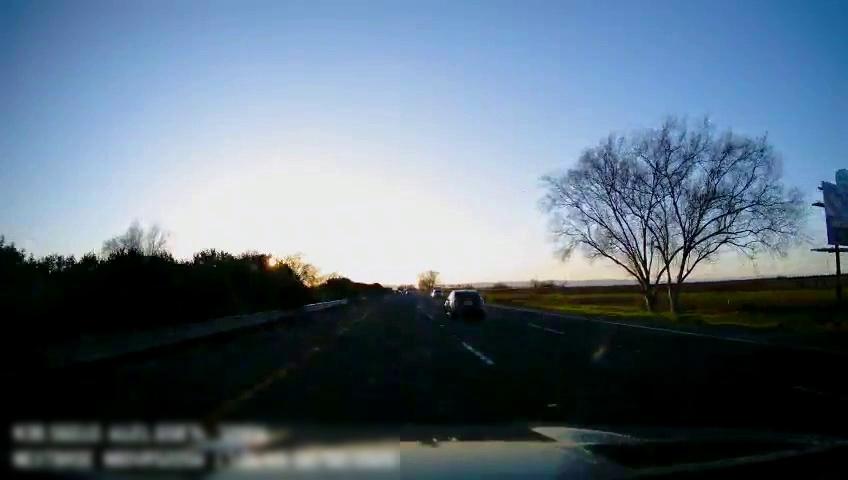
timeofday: Day
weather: Sunny
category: Drivable Space
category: Vehicles | Car
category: Vehicles | SUV
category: Lanes | Alternate Lane
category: Lanes | Current Lane
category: Lanes | Current Lane
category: Lanes | Alternate Lane
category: Traffic | Signs